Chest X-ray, AP view. Patient: 83 years old, sex F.
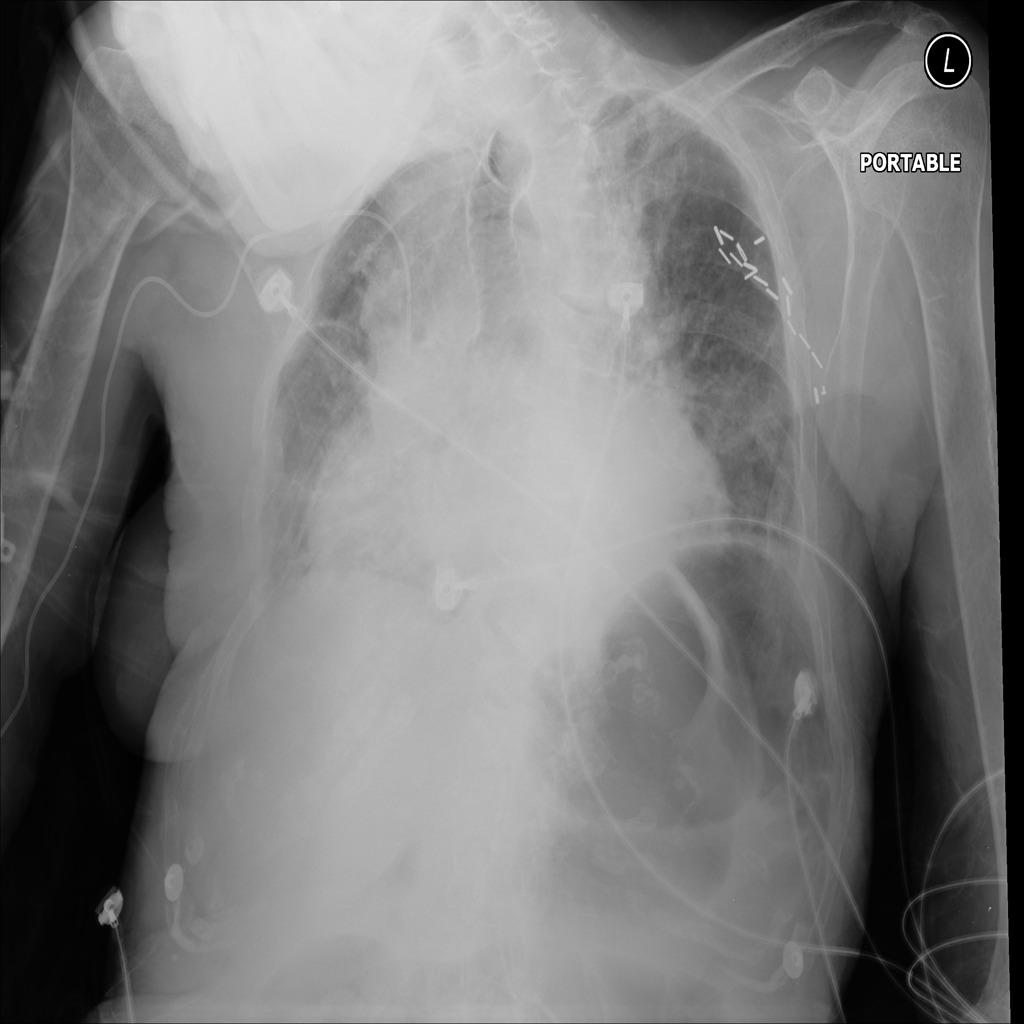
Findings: No Finding